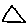
Label: triangle